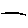
Label: line